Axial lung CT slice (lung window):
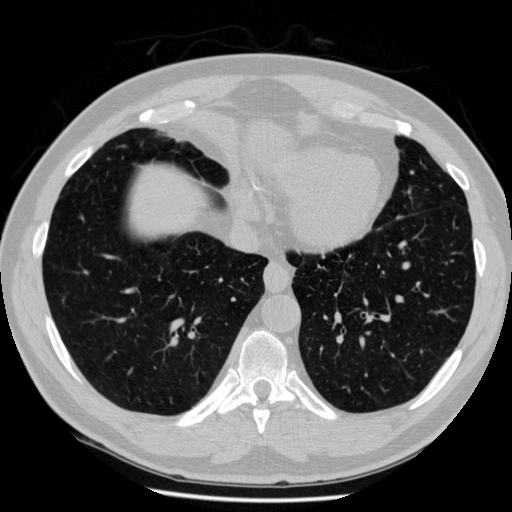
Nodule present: no